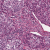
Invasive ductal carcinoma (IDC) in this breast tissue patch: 1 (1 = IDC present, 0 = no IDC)